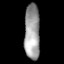
Tissue: lung
Cell type: Epithelial cells
Senescence score: 0.1708
Nuclear area (px): 832
Mean DAPI intensity: 158.749